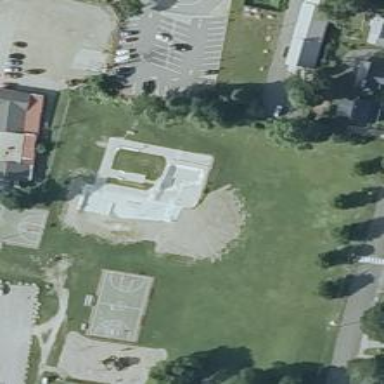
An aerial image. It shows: Concrete pitch for leisure land activities.